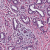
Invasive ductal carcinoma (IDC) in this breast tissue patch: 1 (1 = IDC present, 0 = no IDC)